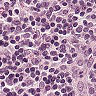
Metastatic tissue present: no